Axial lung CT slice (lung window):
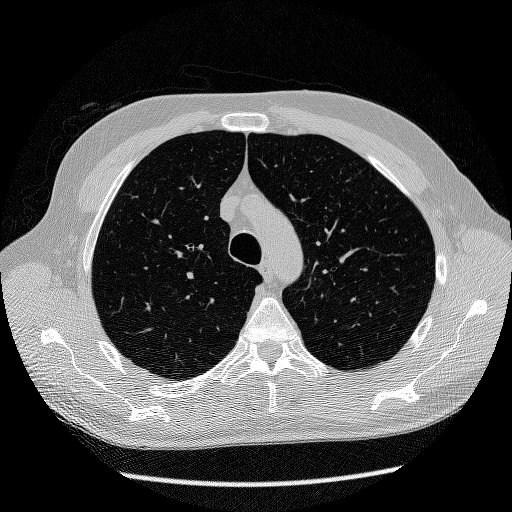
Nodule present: no